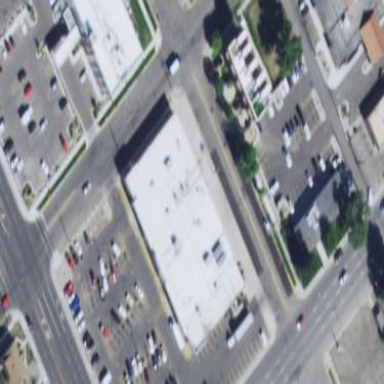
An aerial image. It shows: Supermarket building.